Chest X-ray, PA view. Patient: 52 years old, sex M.
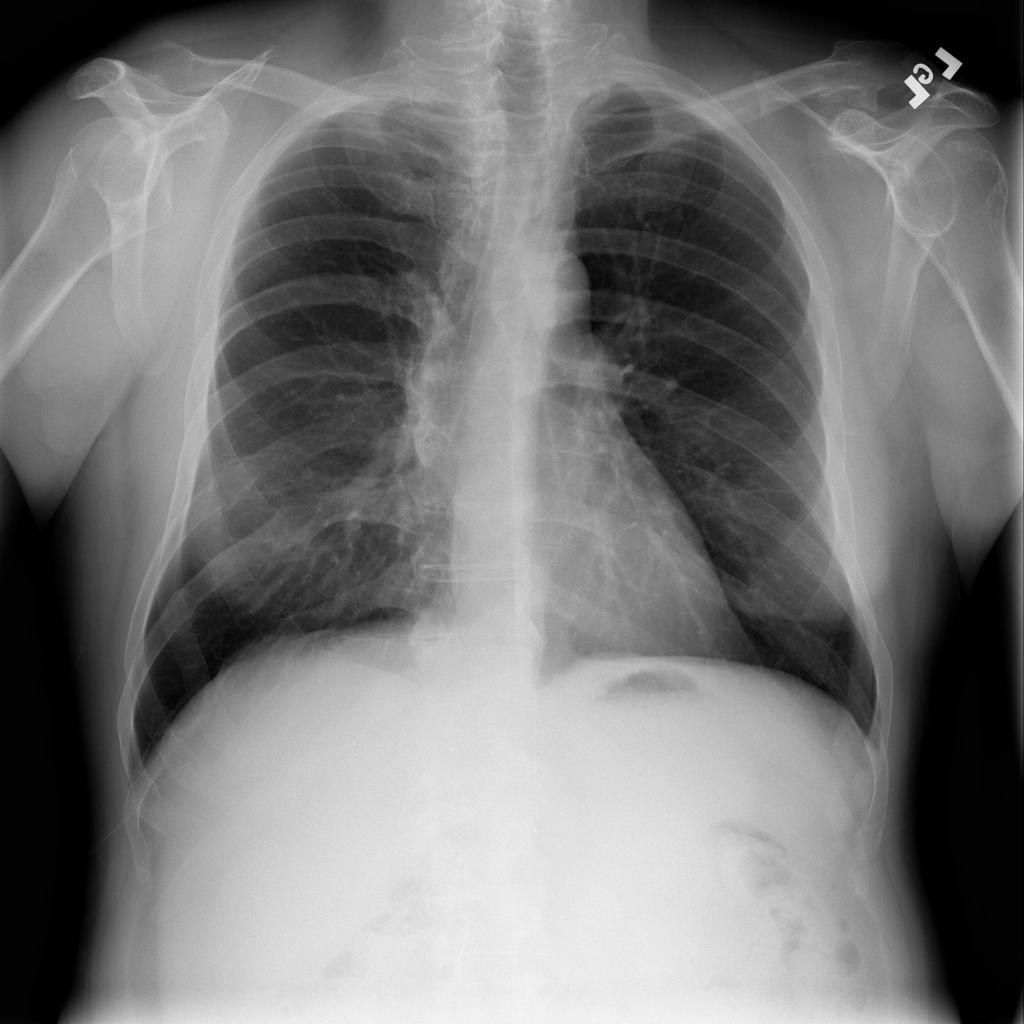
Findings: No Finding